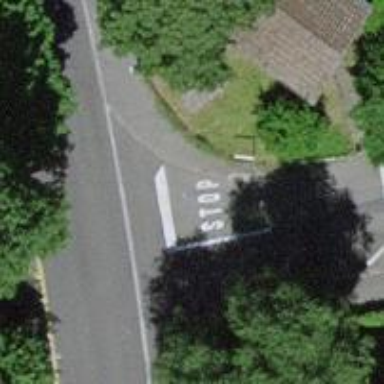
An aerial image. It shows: Kerb barrier.